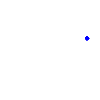
Particle: proton